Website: bh-photo
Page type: newsletter-management
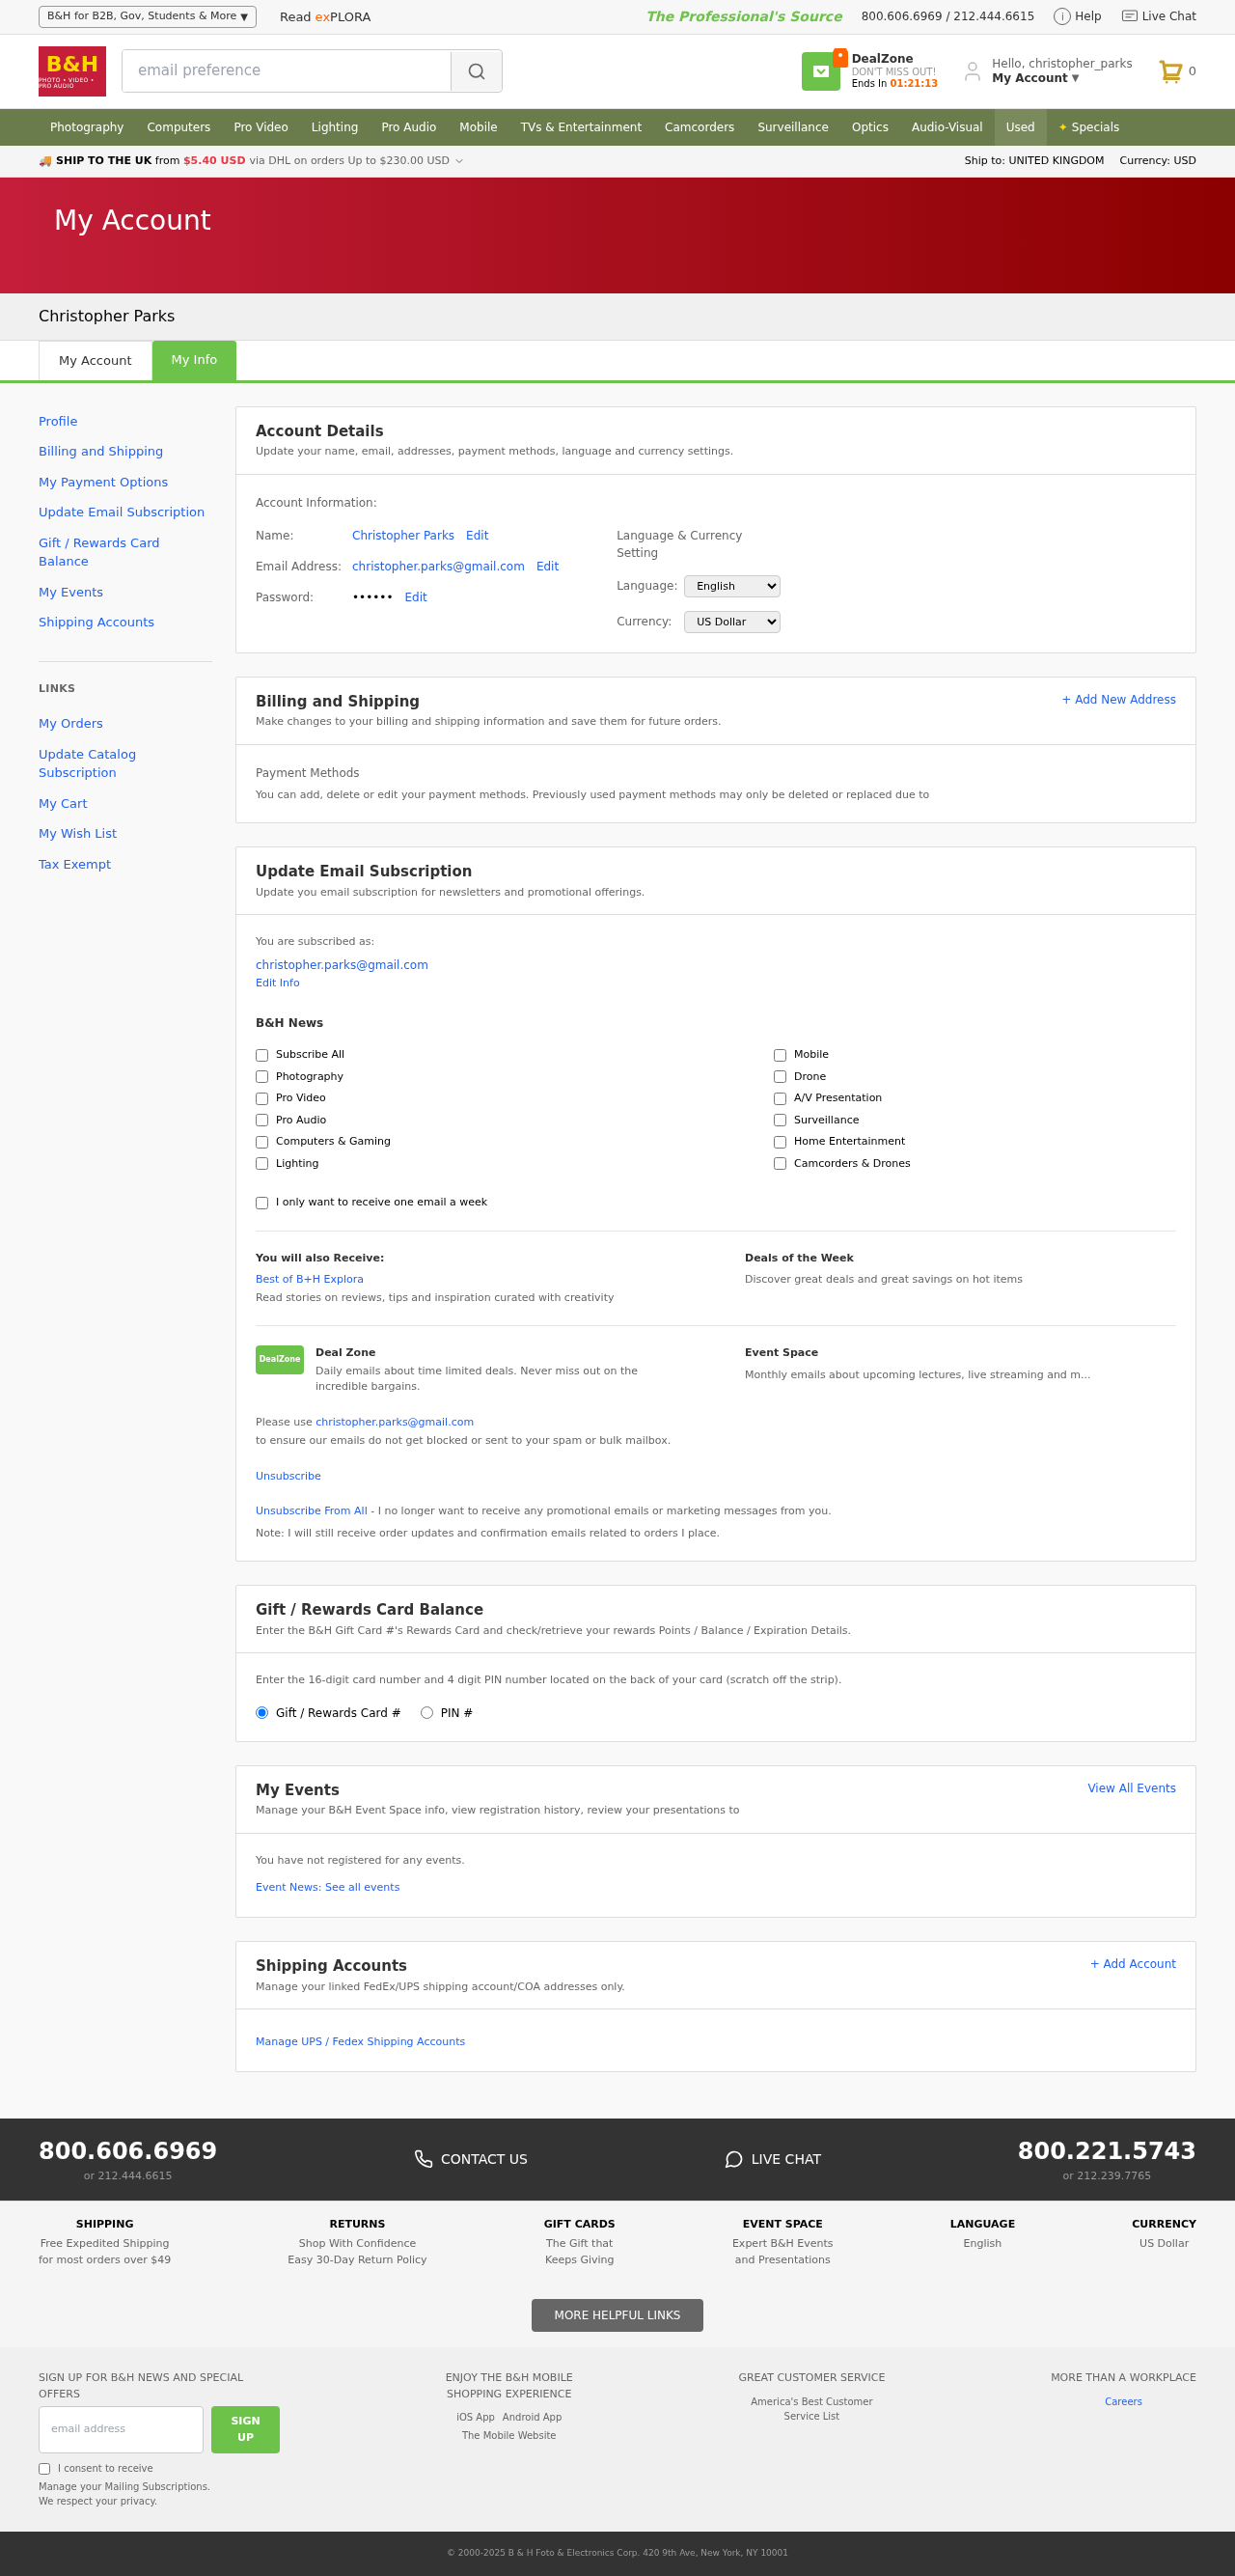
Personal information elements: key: PII_EMAIL
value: christopher.parks@gmail.com
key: PII_FULLNAME
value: Christopher Parks
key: PII_LOGIN_USERNAME
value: christopher_parks
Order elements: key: ORDER_NUM_ITEMS
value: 0
Search elements: key: HEADER_SEARCH
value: email preference